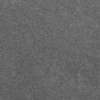
Label: dusty